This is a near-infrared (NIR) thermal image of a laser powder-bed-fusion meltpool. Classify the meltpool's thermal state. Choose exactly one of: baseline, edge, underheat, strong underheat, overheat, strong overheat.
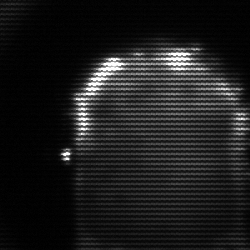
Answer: baseline